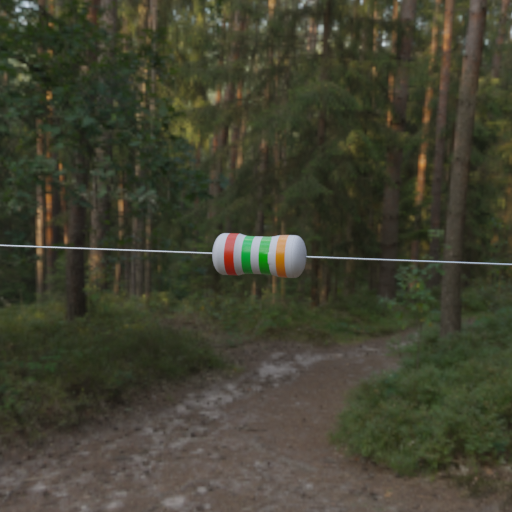
Resistor colour bands (in order): red, green, green, orange